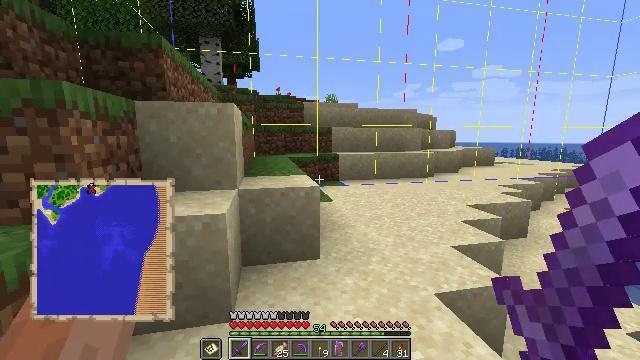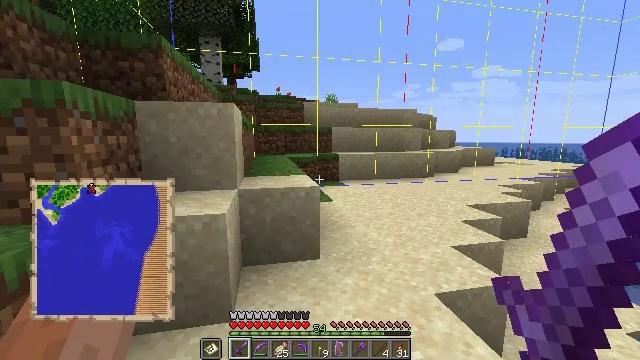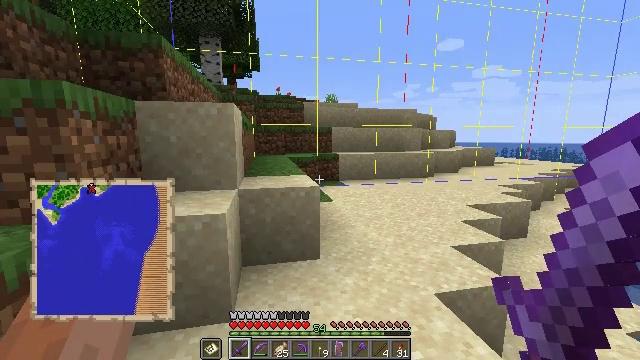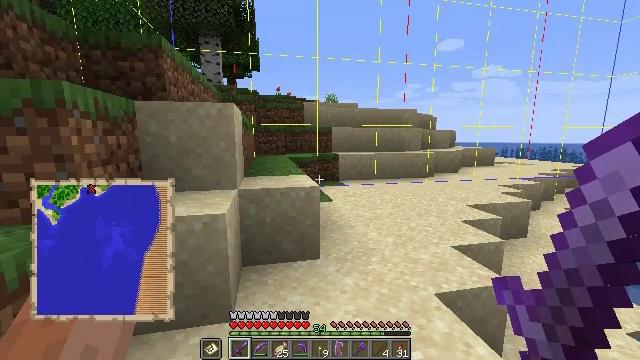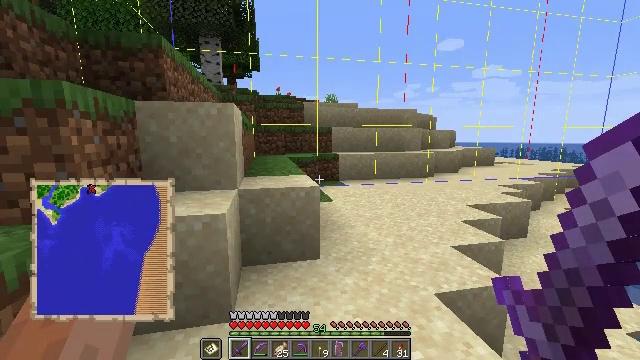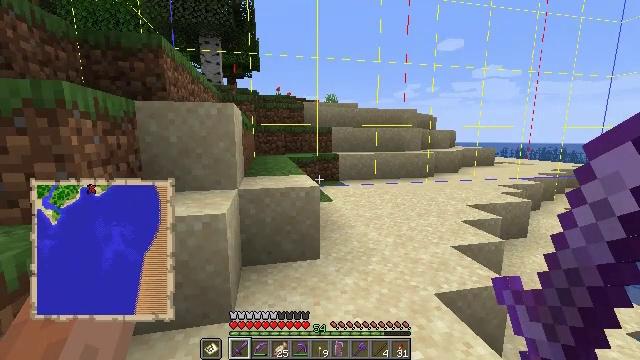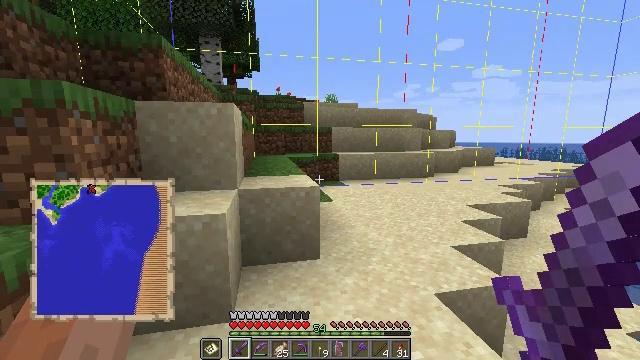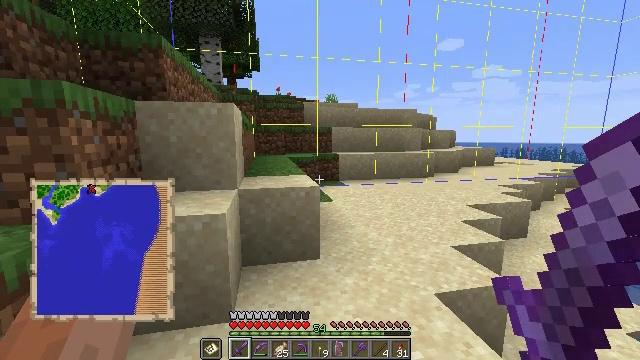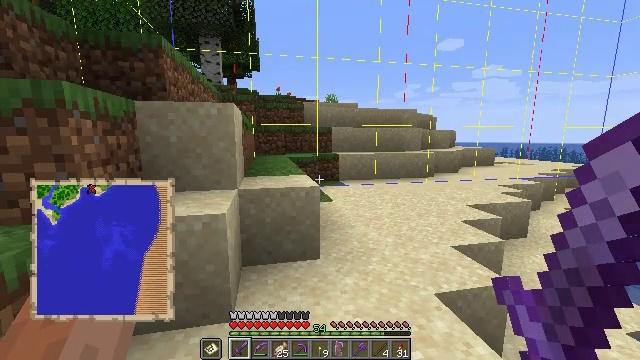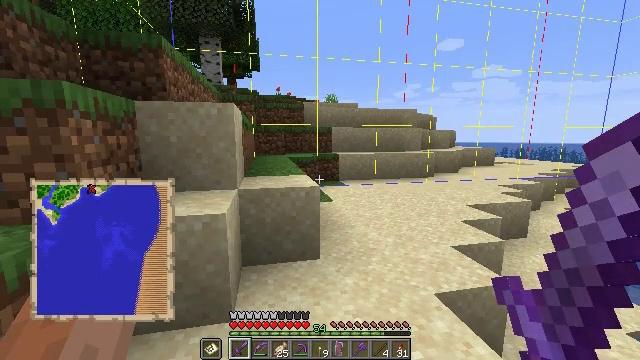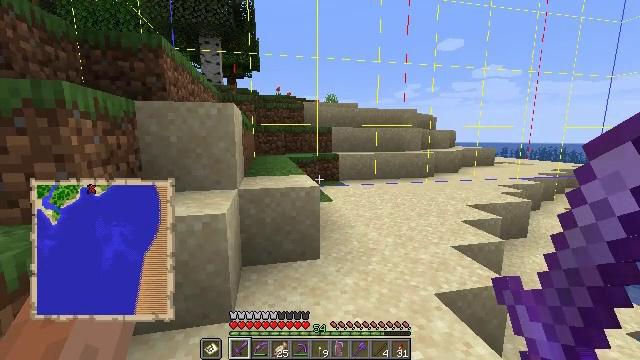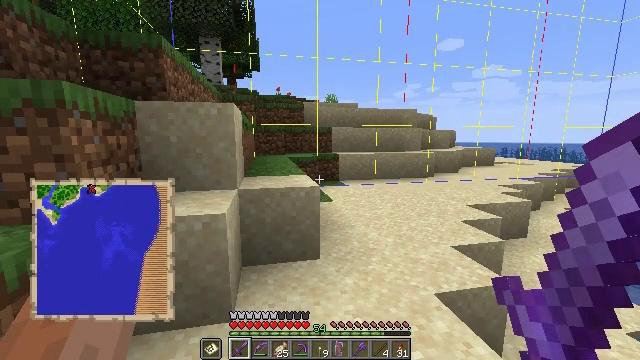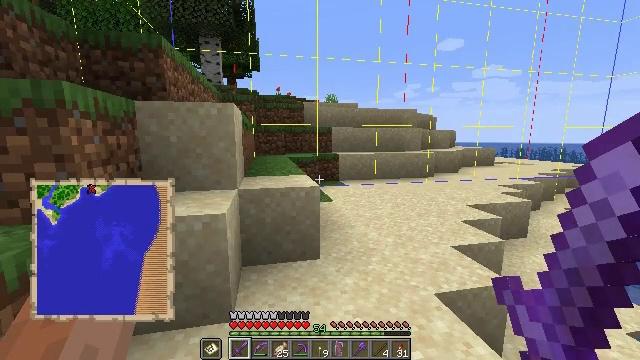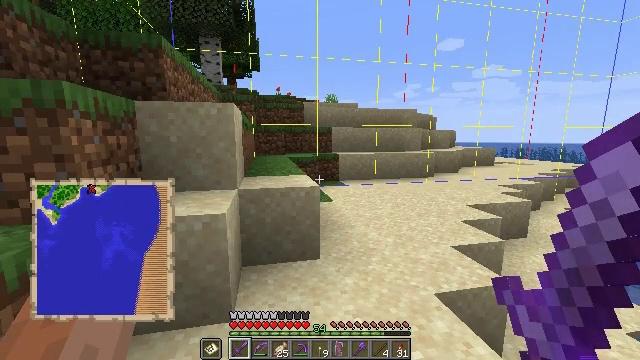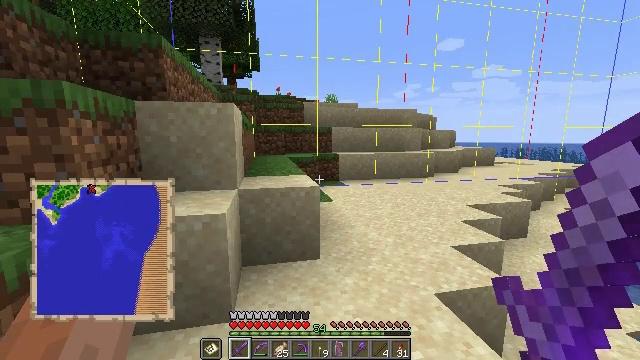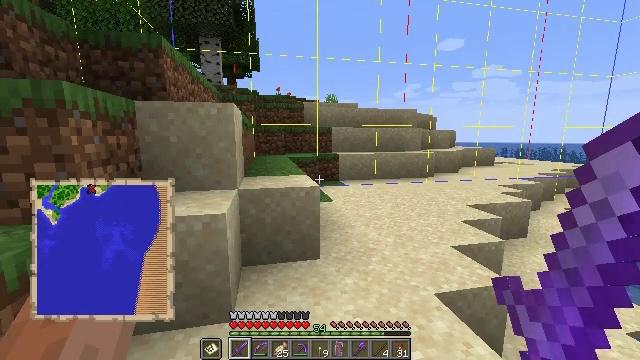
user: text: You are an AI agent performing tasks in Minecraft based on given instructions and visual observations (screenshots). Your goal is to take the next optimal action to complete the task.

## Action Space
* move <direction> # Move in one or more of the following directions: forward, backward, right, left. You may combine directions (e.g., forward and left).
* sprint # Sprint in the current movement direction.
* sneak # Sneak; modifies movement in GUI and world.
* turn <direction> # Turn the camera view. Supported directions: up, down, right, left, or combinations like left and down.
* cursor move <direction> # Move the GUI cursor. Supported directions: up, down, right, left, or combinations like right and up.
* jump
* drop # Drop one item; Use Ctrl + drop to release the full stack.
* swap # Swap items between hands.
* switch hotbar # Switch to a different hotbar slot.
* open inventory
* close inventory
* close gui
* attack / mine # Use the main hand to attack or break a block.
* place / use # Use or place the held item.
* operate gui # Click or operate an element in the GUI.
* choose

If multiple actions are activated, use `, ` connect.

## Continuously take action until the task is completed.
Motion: motion action
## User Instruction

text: Collect sand to make glass.
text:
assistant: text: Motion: no_op
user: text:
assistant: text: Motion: no_op
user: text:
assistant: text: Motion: no_op
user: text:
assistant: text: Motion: no_op
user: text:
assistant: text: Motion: no_op
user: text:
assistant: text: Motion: no_op
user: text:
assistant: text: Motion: no_op
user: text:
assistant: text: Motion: no_op
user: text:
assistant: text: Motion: no_op
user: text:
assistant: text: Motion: no_op
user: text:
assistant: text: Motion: no_op
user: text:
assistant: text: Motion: no_op
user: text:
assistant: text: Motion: no_op
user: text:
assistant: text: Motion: no_op
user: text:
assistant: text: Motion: no_op
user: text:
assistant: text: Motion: turn right
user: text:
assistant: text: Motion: turn right
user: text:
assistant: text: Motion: turn right
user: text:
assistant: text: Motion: no_op
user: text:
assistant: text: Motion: no_op
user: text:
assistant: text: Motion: no_op
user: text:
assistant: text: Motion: no_op
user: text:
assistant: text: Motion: no_op
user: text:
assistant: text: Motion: no_op
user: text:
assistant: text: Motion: no_op
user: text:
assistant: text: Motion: no_op
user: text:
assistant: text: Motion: no_op
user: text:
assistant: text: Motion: no_op
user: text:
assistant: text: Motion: no_op
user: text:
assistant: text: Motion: no_op